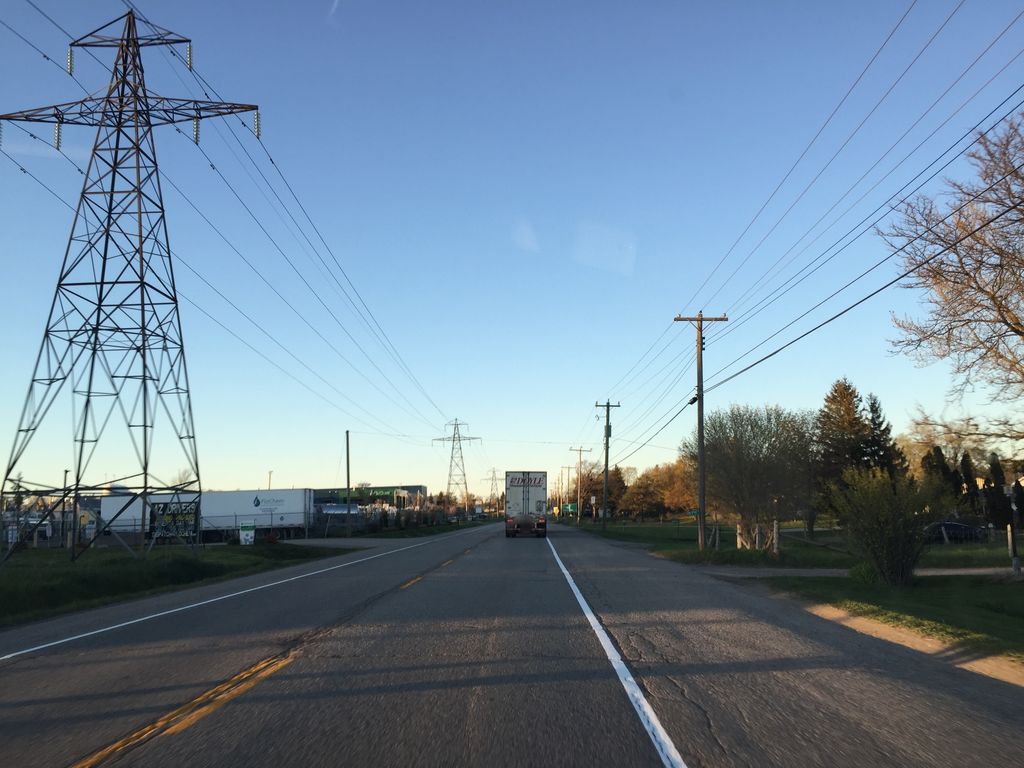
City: kitchener-waterloo